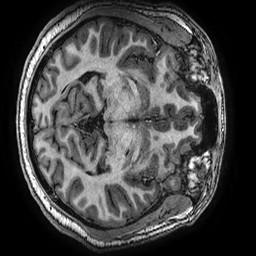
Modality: T1w
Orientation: axial
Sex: male
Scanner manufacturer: ge
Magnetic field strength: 3 T
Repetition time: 0.00766 s
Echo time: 0.003476 s